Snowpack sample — Loveland Pass, Silver Plume, Colorado, USA (1/12/25, 11:40 AM MST)
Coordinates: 39.66, -105.88
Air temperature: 7 °F
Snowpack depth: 140 cm
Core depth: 10 cm
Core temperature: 41 °F
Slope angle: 11°, slope face: 30°
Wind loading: high
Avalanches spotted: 2
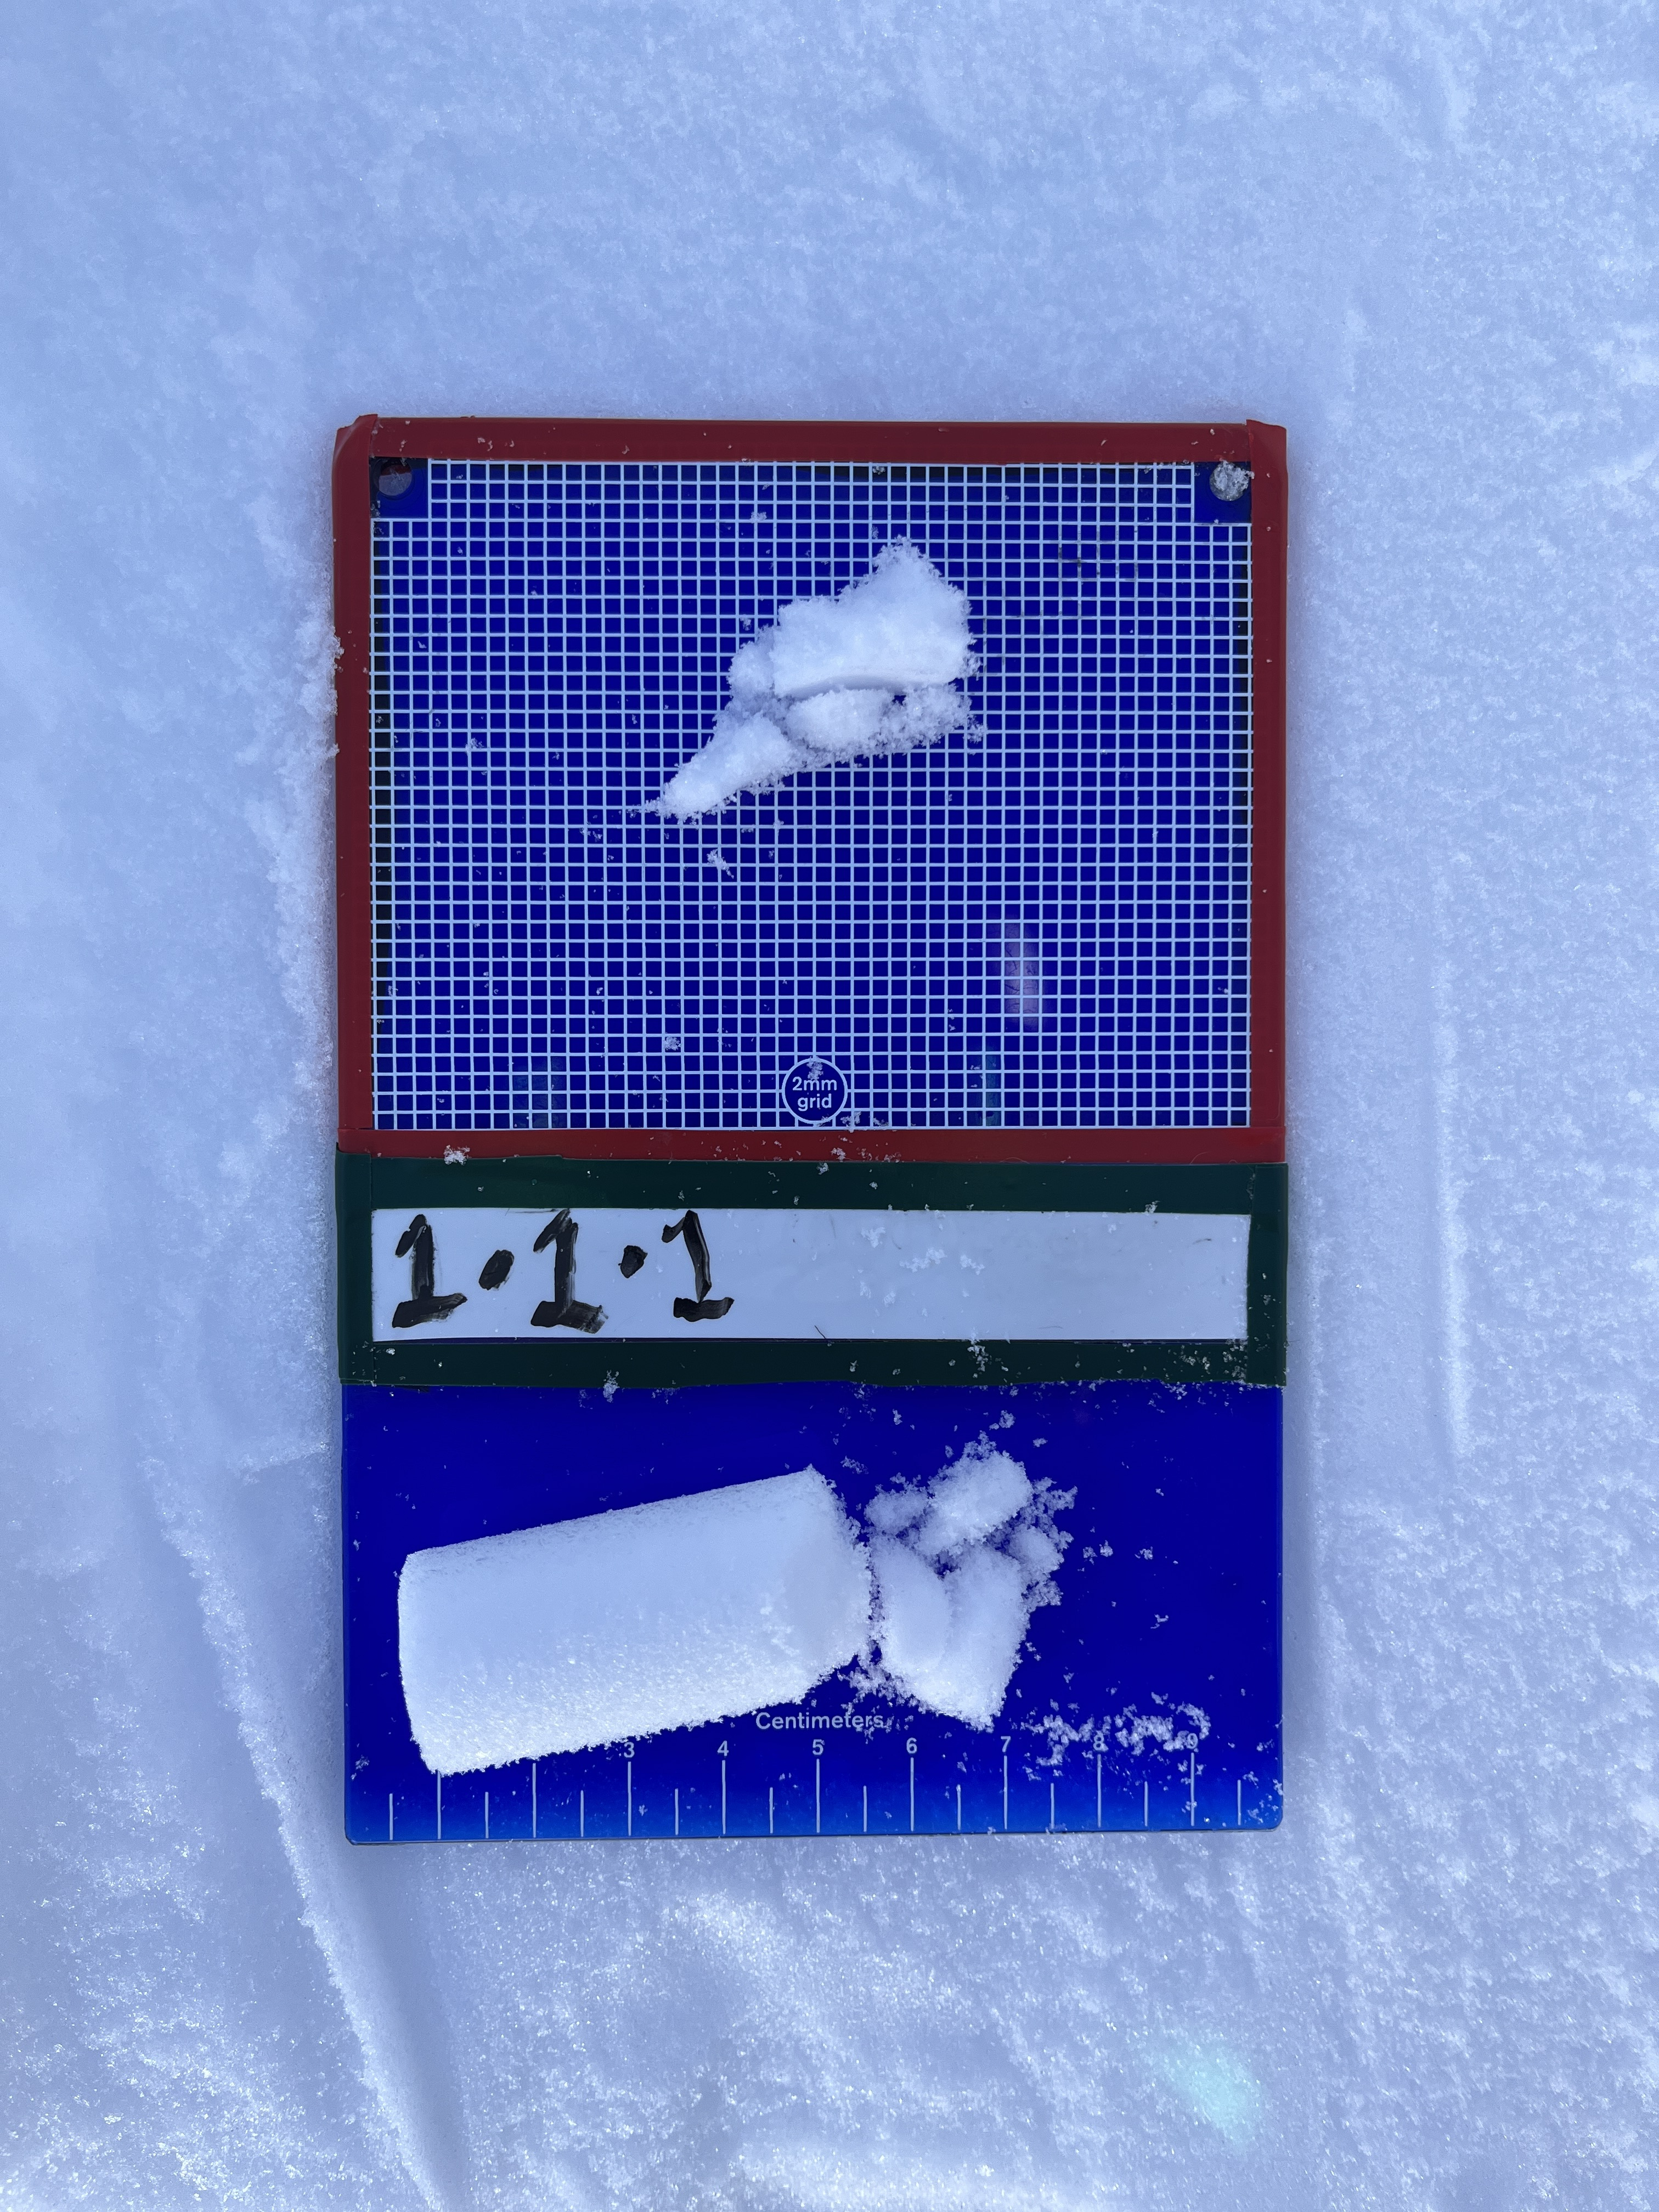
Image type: crystal_card
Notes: Pilot using slightly modified coring method that took too large segment for snow profile picturing, advised not to use in higher level models. Two avalanche on south face nearby, partially cloudy with light snow in the last 24 hours. Lots of wind loading on eastern features.